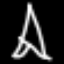
Label: The Eiffel Tower